The plot is a Hilbert-envelope spectrum of a rotating bearing's acceleration signal, annotated with the bearing's characteristic defect frequencies. Determine the bearing's health state. Answer with exactly one of: normal, inner_race, outer_race, ball.
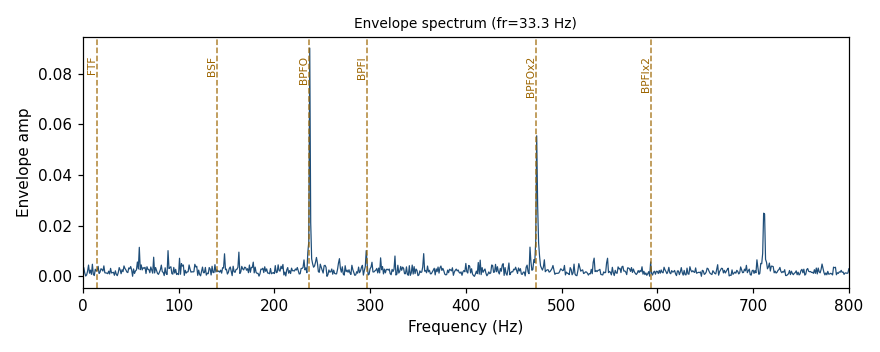
Answer: outer_race